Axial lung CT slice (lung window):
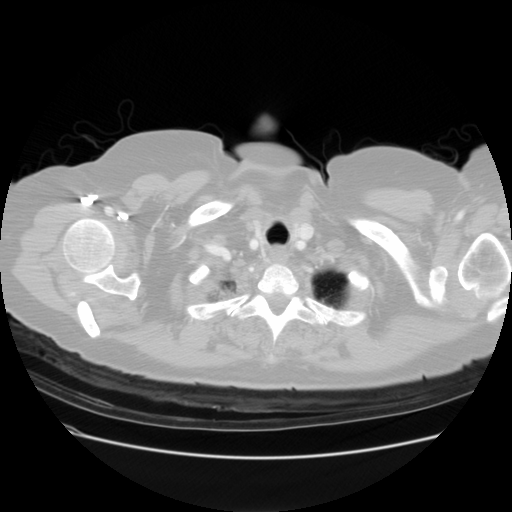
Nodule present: no